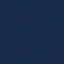
Land use / land cover class: SeaLake